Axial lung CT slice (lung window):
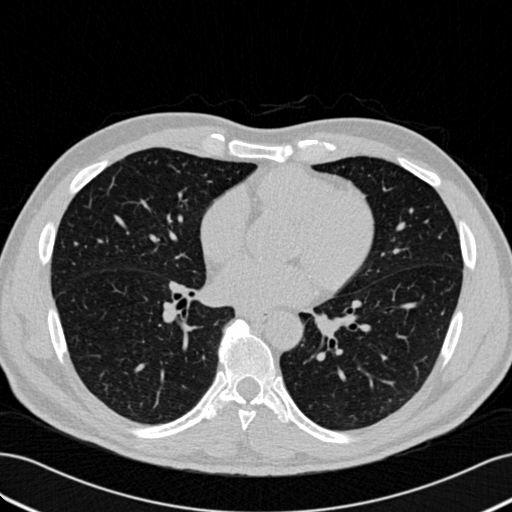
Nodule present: no